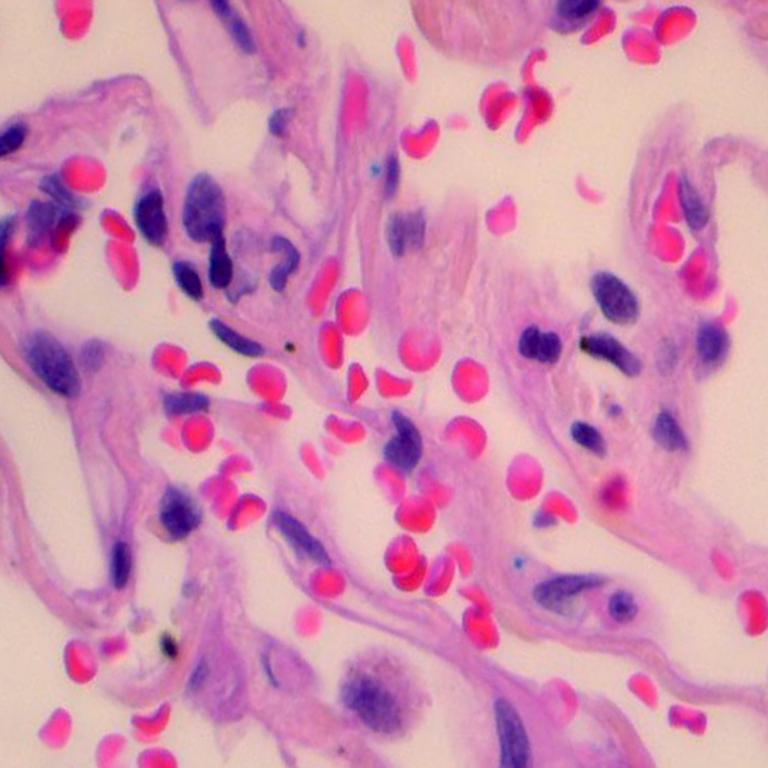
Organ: lung
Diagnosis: benign